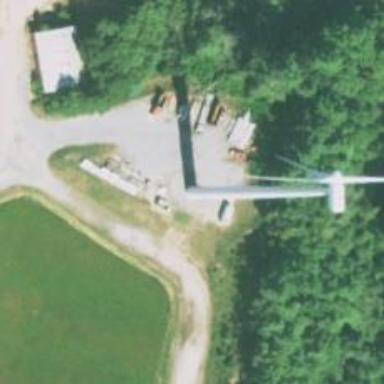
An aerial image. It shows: Wind generator using horizontal axis wind turbines.